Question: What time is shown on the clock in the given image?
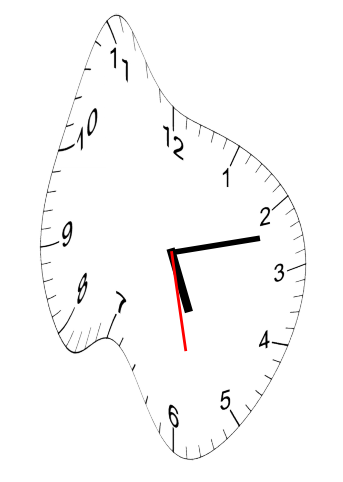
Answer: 05:12:28